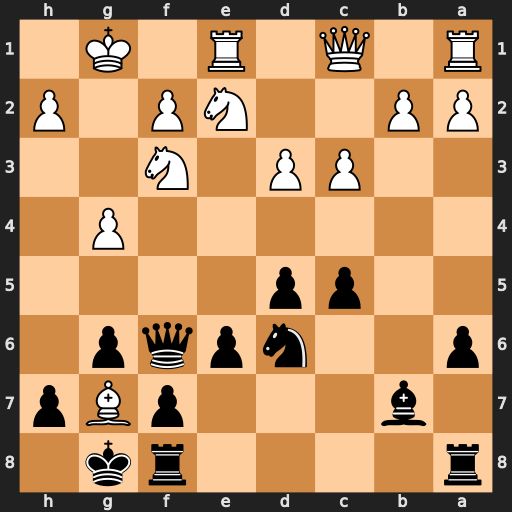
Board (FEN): r4rk1/1b3pBp/p2npqp1/2pp4/6P1/2PP1N2/PP2NP1P/R1Q1R1K1
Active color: b
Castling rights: -
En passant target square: -
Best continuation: Qxf3 Qf4 Qxf4 Nxf4 Kxg7